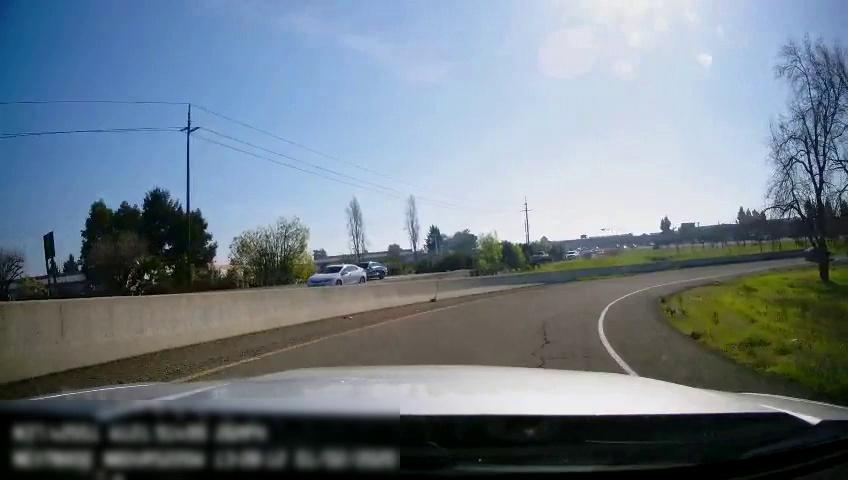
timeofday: Day
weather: Sunny
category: Drivable Space
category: Drivable Space
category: Vehicles | SUV
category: Vehicles | Car
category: Vehicles | Car
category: Lanes | Current Lane
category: Lanes | Alternate Lane